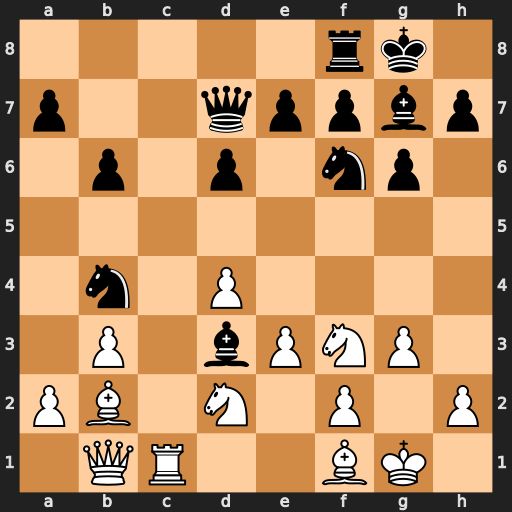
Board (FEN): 5rk1/p2qppbp/1p1p1np1/8/1n1P4/1P1bPNP1/PB1N1P1P/1QR2BK1
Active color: w
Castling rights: -
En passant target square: -
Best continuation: Bxd3 Nxd3 Qxd3